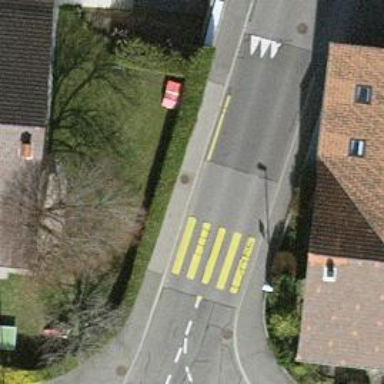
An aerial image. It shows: Marked road crossing.